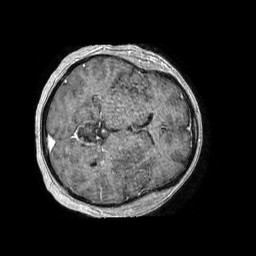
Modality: T1w
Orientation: axial
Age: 45
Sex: female
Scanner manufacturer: philips
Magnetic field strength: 1.5 T
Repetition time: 0.007904 s
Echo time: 0.003627 s